Question: I have the following LINQ expression. I want calculate the sum of numeric values in an 'nvarchar' field. I'm using following code to do this, but I get an error when I try to run this.
'''
var m = new MaterialModelContainer();
var list =
(from x in
(
from inv in m.INVs
join l in m.LIBs on inv.MESC equals l.MESC
join o in m.OUTs on inv.MESC equals o.MESC
join t in m.TRANs on inv.MESC equals t.MESC
where t.TYPE == "60"
select new
{
l.MESC,
l.LINE_NO,
l.UNIT_LINE,
Description = l.DES + " " + l.PART_NO,
inv.NEW_QTY,
o.PJ,
o.DATE,
o.QTY,
o.QTY_REC,
TranQty = t.QTY,
tranDate = t.DATE
}
)
group x by
new
{
x.MESC,
x.LINE_NO,
x.UNIT_LINE,
x.Description,
x.NEW_QTY,
x.PJ,
x.DATE,
x.QTY,
x.QTY_REC
}
into g
select new
{
QTY_Consum_1 = g.Where(c => int.Parse(c.tranDate) >= cuDate && int.Parse(c.tranDate) <= endDate).Sum(d => int.Parse(d.TranQty))
}
).ToList();
'''
> LINQ to Entities does not recognize the method 'Int32
Parse(System.String)' method, and this method cannot be translated
into a store expression
How can I solve this problem and write this code better than this?
I changed the code to this:
'''
select new
{
QTY_Consum_1 = g.Where(c => SqlFunctions.StringConvert(c.tranDate) >= cuDate && SqlFunctions.StringConvert(c.tranDate) <= endDate).Sum(d => SqlFunctions.StringConvert(d.TranQty)),
g.Key.MESC
}
).ToList();
'''
but got this error:

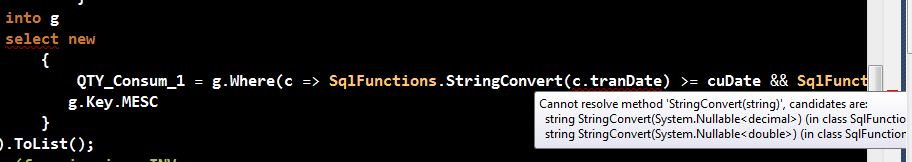
Answer: You can't use int.parse in 'where'. You can rewrite your query like this:
'''
var list = (from x in
(
from inv in m.INVs
join l in m.LIBs on inv.MESC equals l.MESC
join o in m.OUTs on inv.MESC equals o.MESC
join t in m.TRANs on inv.MESC equals t.MESC
where t.TYPE == "60" && t.QTY!=""
select new
{
l.MESC,
l.LINE_NO,
l.UNIT_LINE,
Description = l.DES + " " + l.PART_NO,
inv.NEW_QTY,
o.PJ,
o.DATE,
o.QTY,
o.QTY_REC,
TranQty = t.QTY,
tranDate = t.DATE
}
).ToList()
group x by
new
{
x.MESC,
x.LINE_NO,
x.UNIT_LINE,
x.Description,
x.NEW_QTY,
x.PJ,
x.DATE,
x.QTY,
x.QTY_REC
}
into g
select new
{
QTY_Consum_1 = g.Where(c => int.Parse(c.tranDate) >= cuDate && int.Parse(c.tranDate) <= endDate).Sum(d => int.Parse(d.TranQty)),
g.Key.MESC
}
).ToList();
'''
Call '.ToList()' method, then use 'int.Parse(variable)'.
Have a nice day.